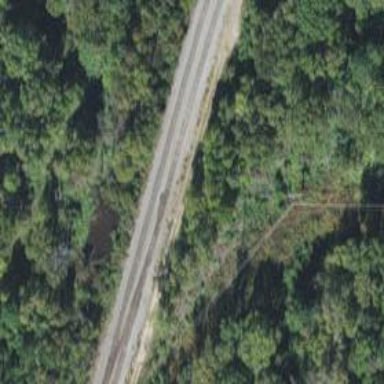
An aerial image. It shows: Abandoned railway.